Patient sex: M
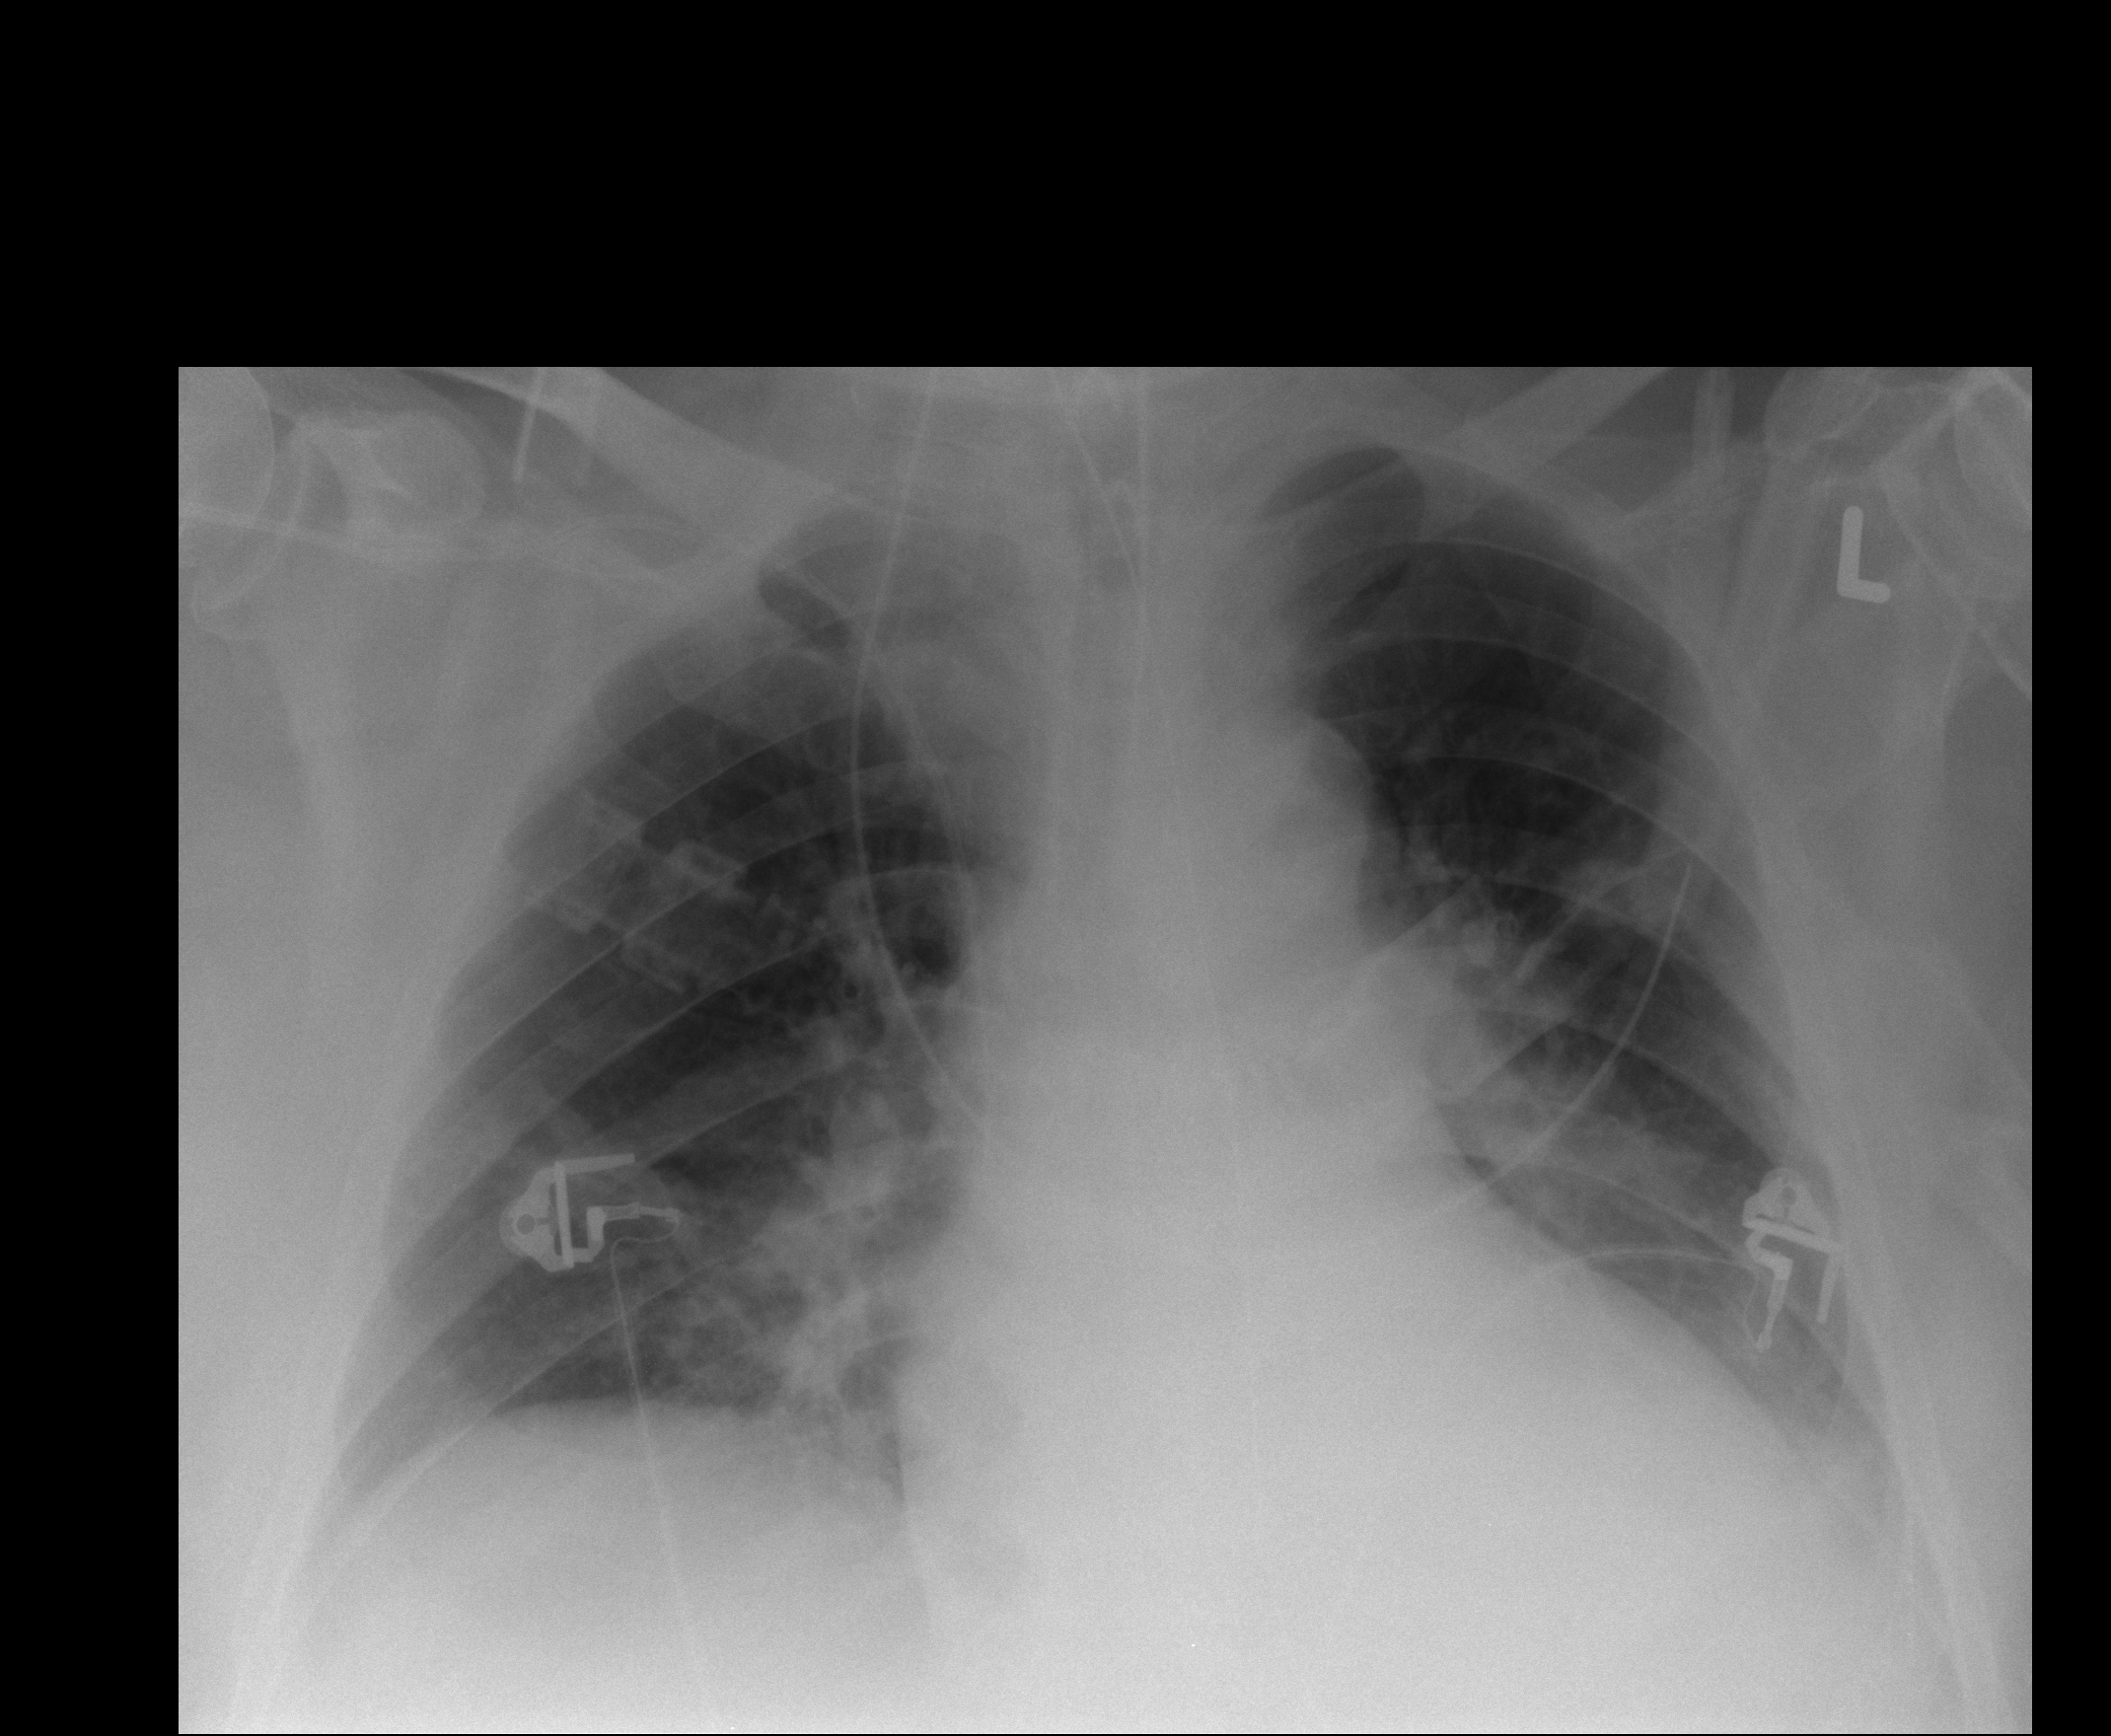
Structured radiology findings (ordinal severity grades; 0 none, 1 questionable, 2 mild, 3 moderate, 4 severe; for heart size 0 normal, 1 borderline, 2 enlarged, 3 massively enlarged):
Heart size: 2
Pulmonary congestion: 0
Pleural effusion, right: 0
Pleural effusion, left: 2
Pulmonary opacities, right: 0
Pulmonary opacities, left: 0
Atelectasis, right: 0
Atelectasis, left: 2